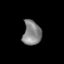
Tissue: skin
Cell type: Epithelial cells
Senescence score: 0.257
Nuclear area (px): 447
Mean DAPI intensity: 131.365